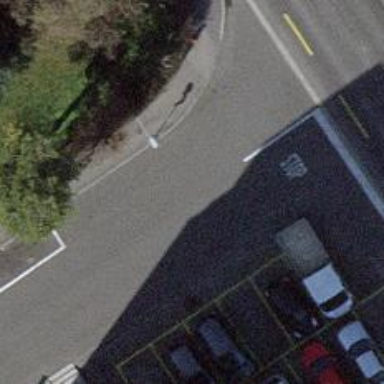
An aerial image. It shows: Asphalt footway with unmarked crossing.